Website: macys
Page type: gifting
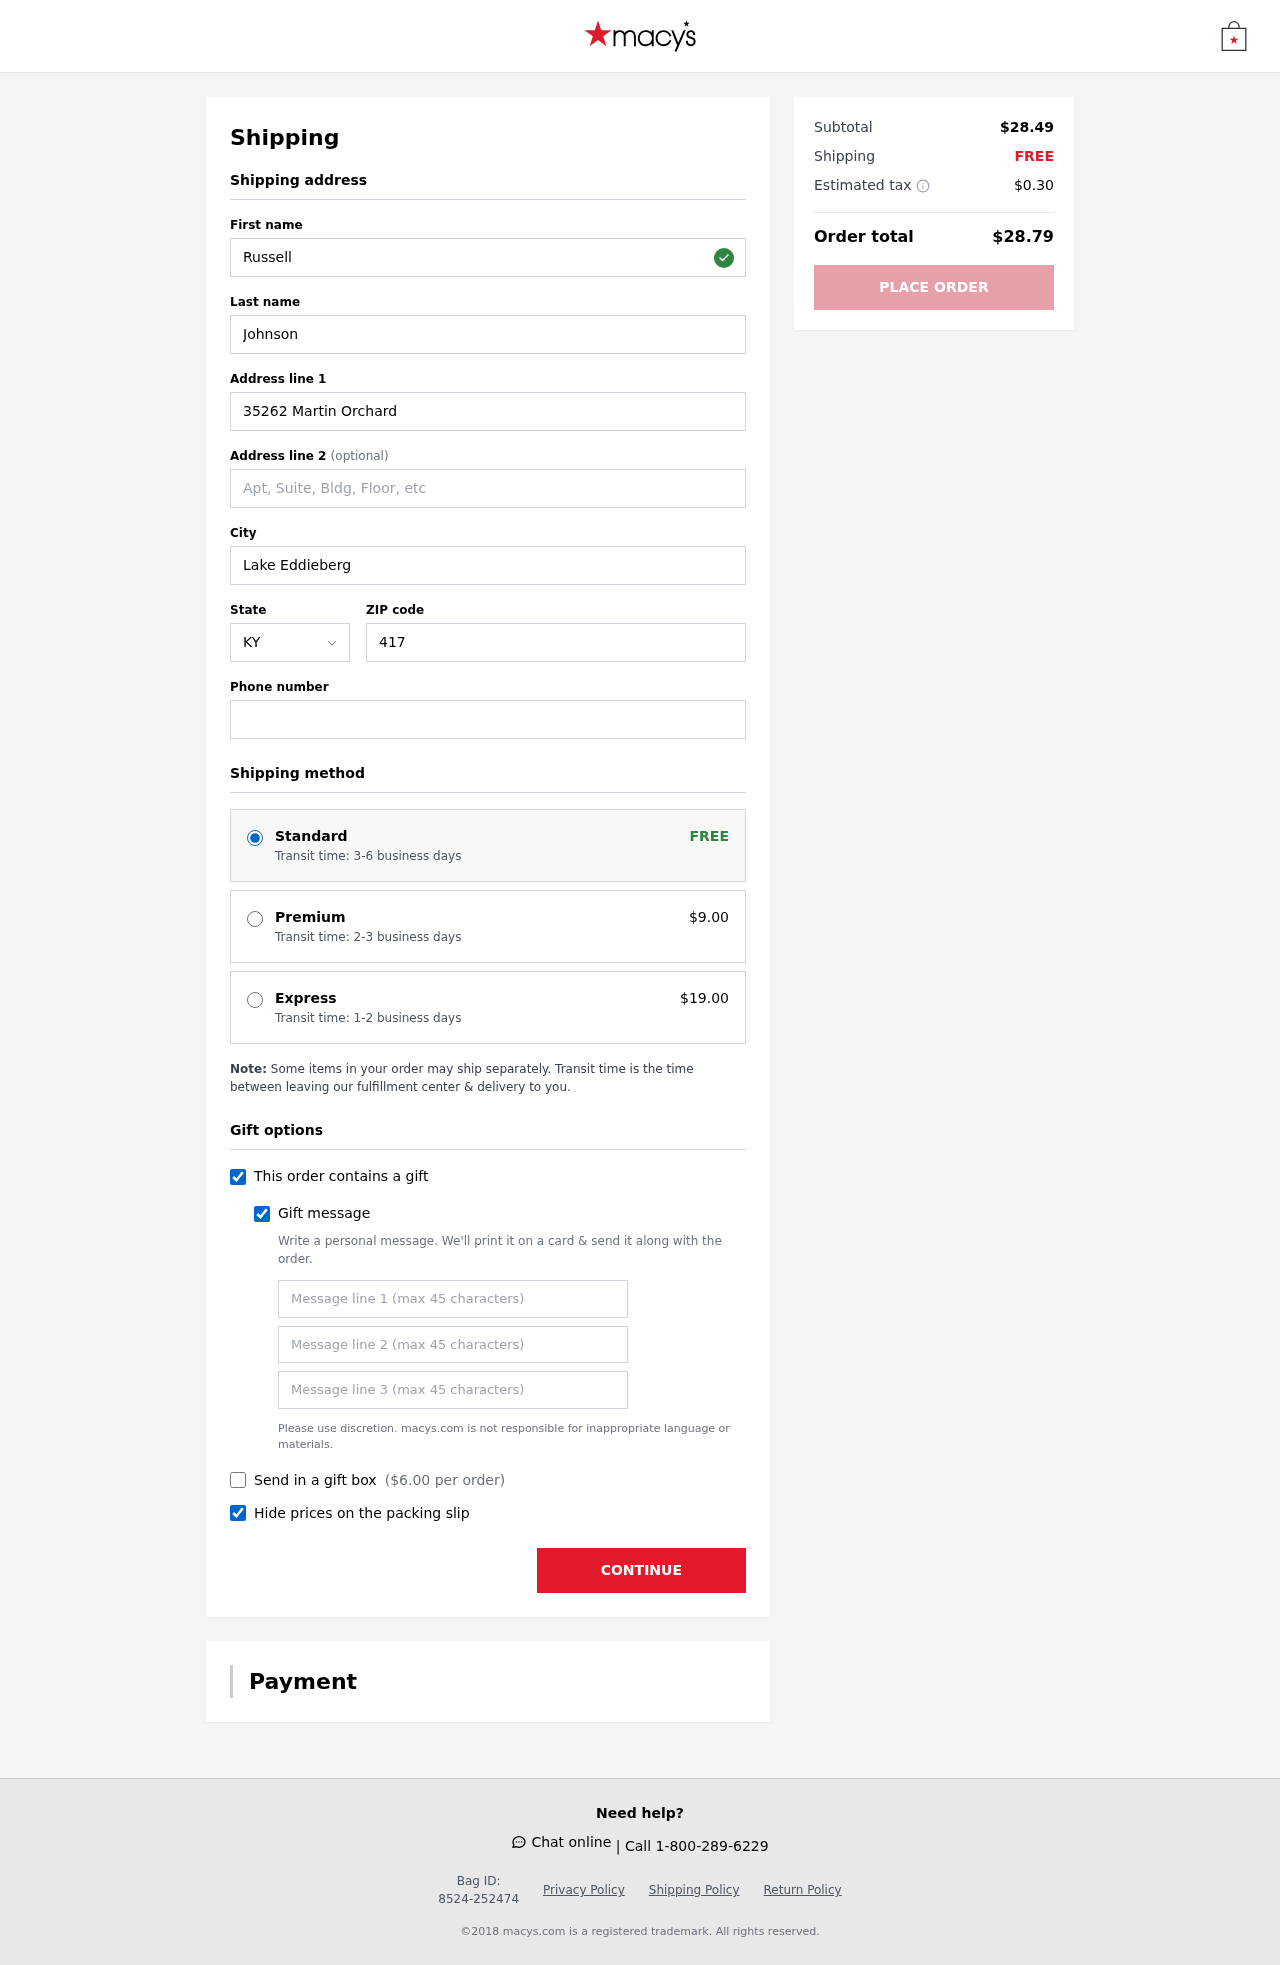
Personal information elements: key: PII_STATE_ABBR
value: KY
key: PII_FIRSTNAME
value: Russell
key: PII_LASTNAME
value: Johnson
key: PII_STREET
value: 35262 Martin Orchard
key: PII_CITY
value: Lake Eddieberg
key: PII_POSTCODE
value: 41762
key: PII_PHONE
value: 4514240918
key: PII_GIFT_MESSAGE
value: Hey Joshua! Thought these would be perfect for those late-night baking sessions we always talk about. Can't wait to see what delicious treats you whip up! Russell
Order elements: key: ORDER_SHIPPING_STANDARD
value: Transit time: 3-6 business days
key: ORDER_SHIPPING_PREMIUM
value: Transit time: 2-3 business days
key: ORDER_SHIPPING_PREMIUM_PRICE
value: $9.00
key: ORDER_SHIPPING_EXPRESS
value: Transit time: 1-2 business days
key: ORDER_SHIPPING_EXPRESS_PRICE
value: $19.00
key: ORDER_GIFT_BOX_PRICE
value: $6.00
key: ORDER_SUBTOTAL
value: $28.49
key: ORDER_SHIPPING_COST
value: FREE
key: ORDER_TAX
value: $0.30
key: ORDER_TOTAL
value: $28.79